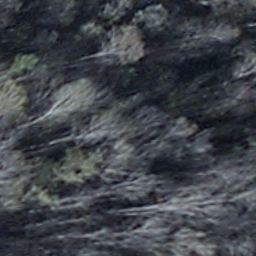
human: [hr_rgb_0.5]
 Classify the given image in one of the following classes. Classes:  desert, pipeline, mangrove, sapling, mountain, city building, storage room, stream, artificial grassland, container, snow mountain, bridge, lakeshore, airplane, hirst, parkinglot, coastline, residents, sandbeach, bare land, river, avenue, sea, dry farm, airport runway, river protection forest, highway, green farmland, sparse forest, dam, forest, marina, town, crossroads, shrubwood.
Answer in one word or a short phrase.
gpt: shrubwood